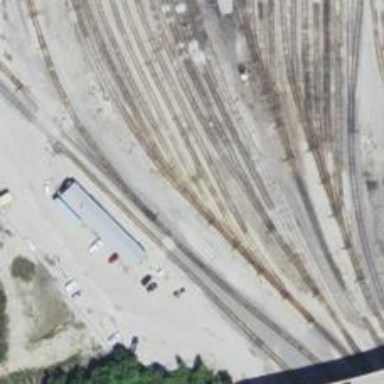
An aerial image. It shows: Railway yard.